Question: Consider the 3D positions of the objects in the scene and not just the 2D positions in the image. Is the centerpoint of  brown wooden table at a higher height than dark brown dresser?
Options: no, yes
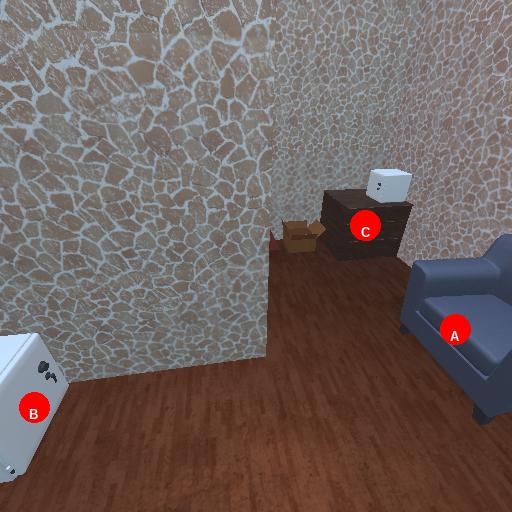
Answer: no